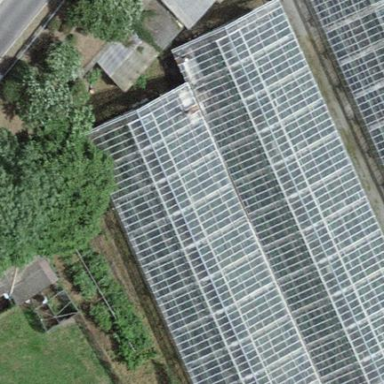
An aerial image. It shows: Greenhouse.